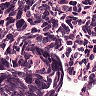
Metastatic tissue present: no